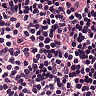
Metastatic tissue present: no